Current action and preconditions to check: trajectory_clear

Your task: For each precondition in the list above, predict whether it will hold at this action.

Consider the current scene as observed from the mobile robot's camera, and analyze the predicted future states of all dynamic agents (e.g., people, animals, vehicles, or any moving entities) within the NEXT SECOND.

IMPORTANT: Only answer "very likely" if you are absolutely certain—based on strong, clear evidence—that a dynamic agent will violate the precondition in the predicted future state. Do NOT answer "very likely" for unlikely, ambiguous, or low-probability risks.

Ask yourself for each precondition: Is there a high probability, with clear and convincing evidence, that the predicted future states of any dynamic agent will interfere with the predicted future state of the currently executing action within the NEXT SECOND, causing that precondition to fail?

Assess the risk level based on these predictions. Use "likely" or "very likely" if motions create a clear risk of interference.

Use "neutral" or "improbable" if agents are nearby but their predicted paths are clearly diverging or non-conflicting.

Failure Risk Categories: "very improbable", "improbable", "neutral", "likely", "very likely"

Answer Format: Output ONLY the probability_of_failure value from these categories: "very improbable", "improbable", "neutral", "likely", "very likely"

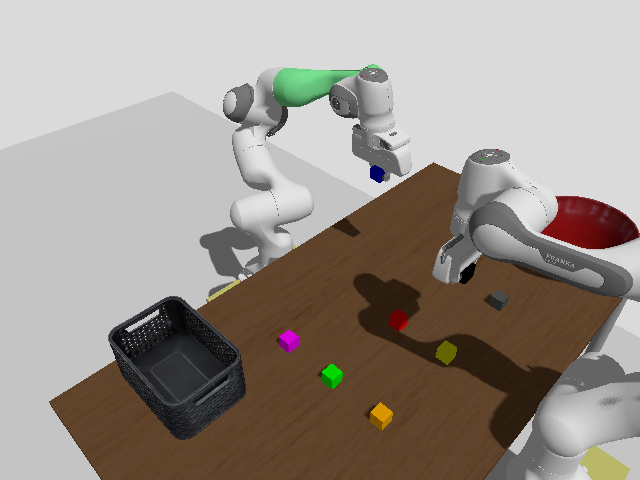

Answer: very improbable